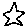
Label: star